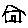
Label: house